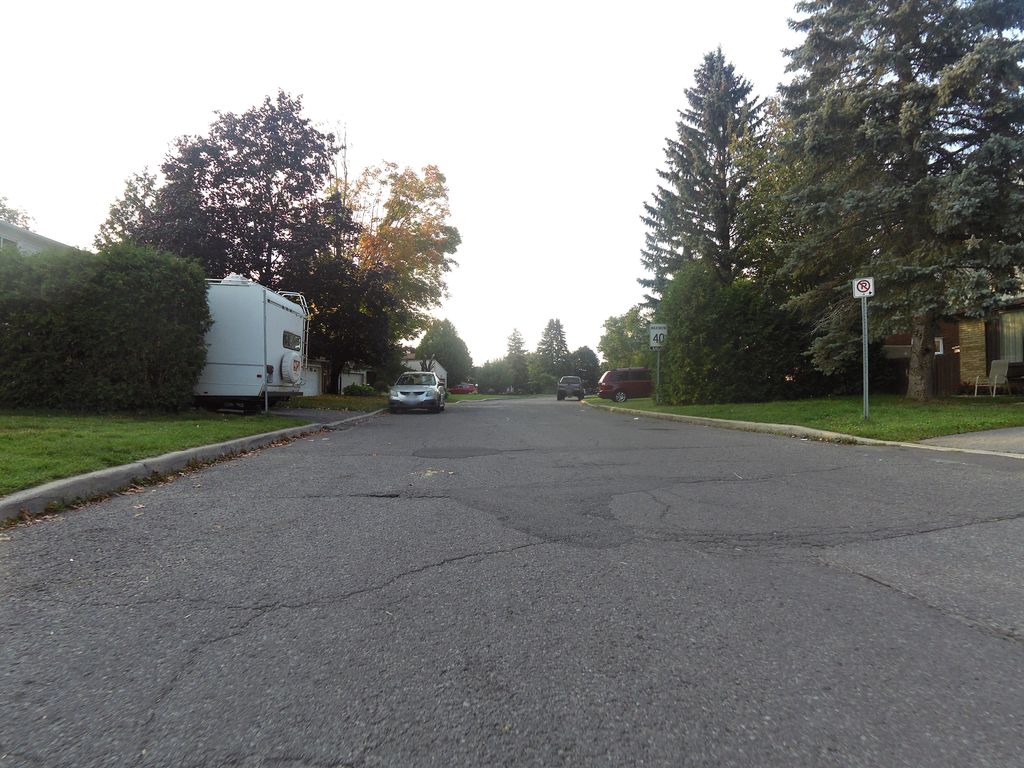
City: ottawa-gatineau